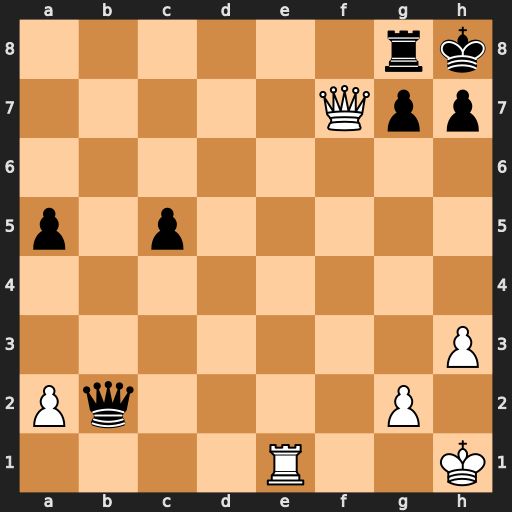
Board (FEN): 6rk/5Qpp/8/p1p5/8/7P/Pq4P1/4R2K
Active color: w
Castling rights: -
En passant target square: -
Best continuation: Re8 Qc1+ Kh2 Qf4+ Qxf4